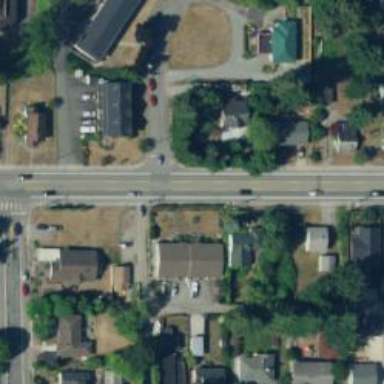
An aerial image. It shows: Marked road crossing.